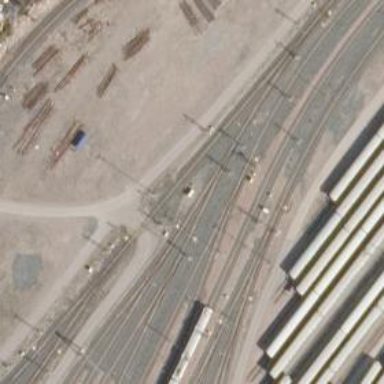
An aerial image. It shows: Railway yard with electrified contact lines.